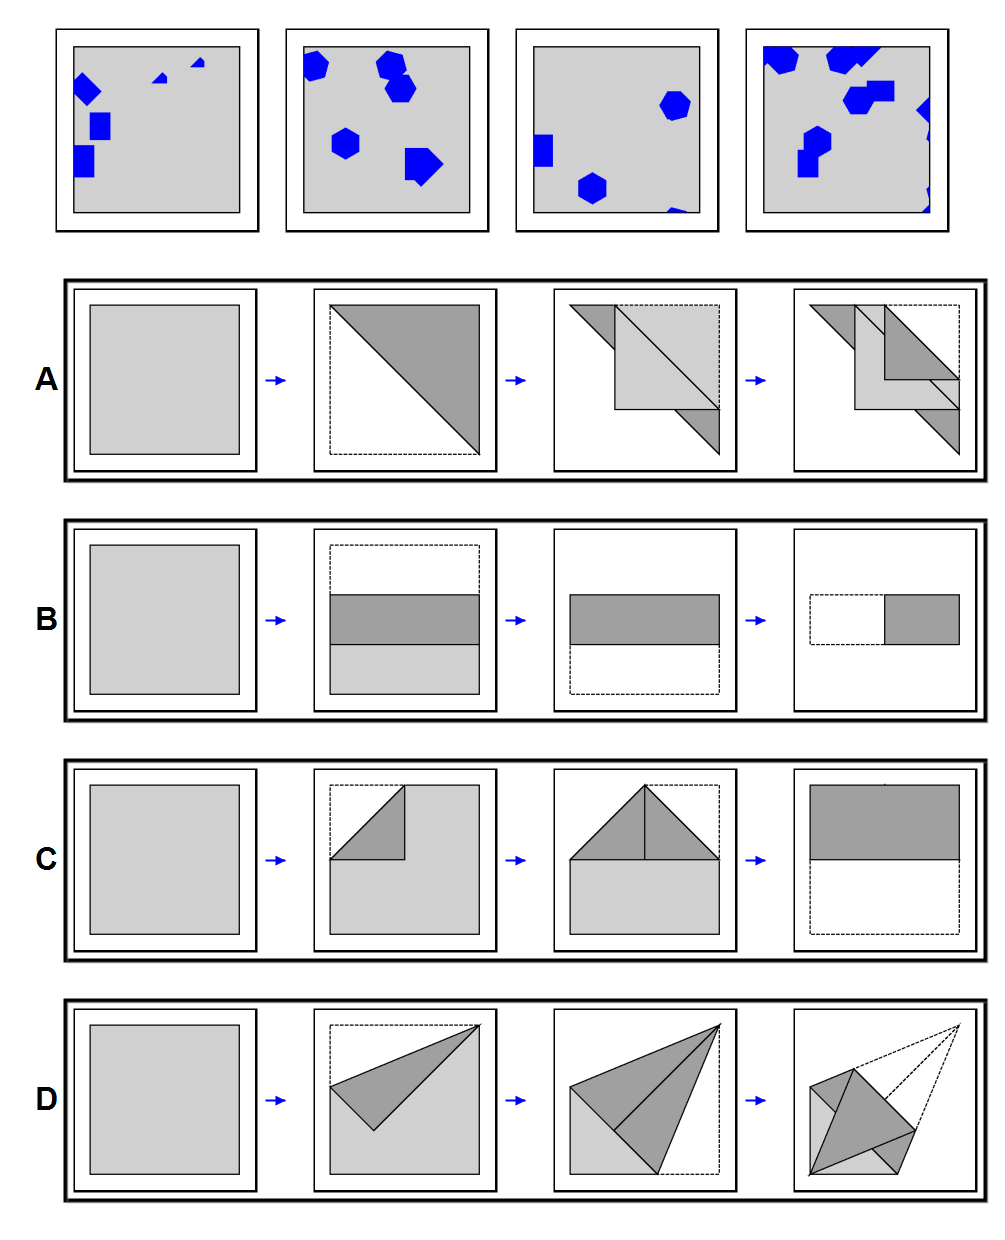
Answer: D